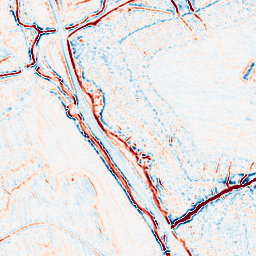
Category: multiscale
Decomposition family: log
Decomposition parameters: sigma: 1
Upsampling method: regularized
Upsampling parameters: scale: 2
lambda_reg: 0.001
Upsampling scale: 2